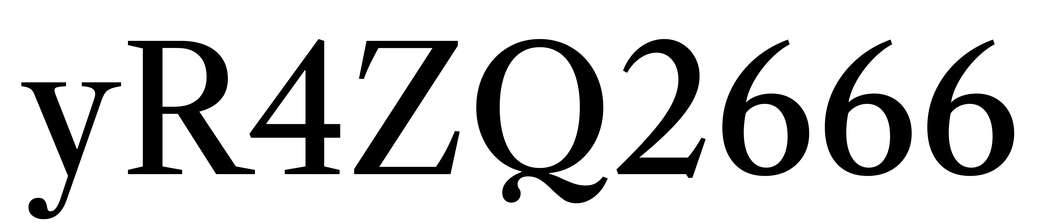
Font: LibreCaslonText_Regular